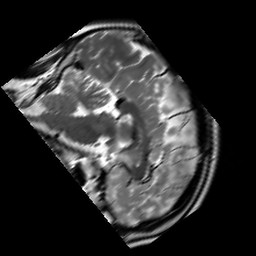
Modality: T2w
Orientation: sagittal
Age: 30
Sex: male
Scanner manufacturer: siemens
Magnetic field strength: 3 T
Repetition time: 7 s
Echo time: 0.09 s